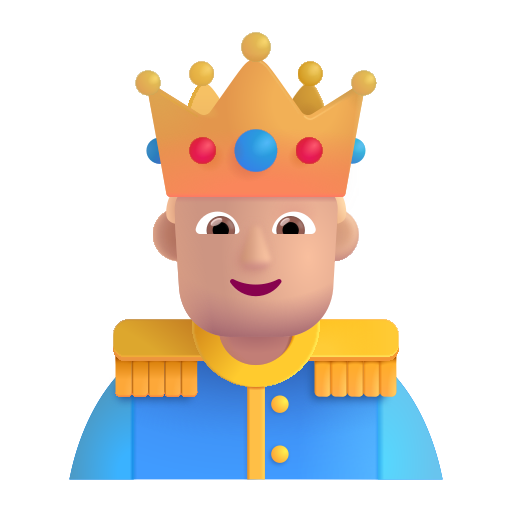
prince color  light